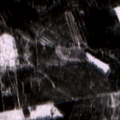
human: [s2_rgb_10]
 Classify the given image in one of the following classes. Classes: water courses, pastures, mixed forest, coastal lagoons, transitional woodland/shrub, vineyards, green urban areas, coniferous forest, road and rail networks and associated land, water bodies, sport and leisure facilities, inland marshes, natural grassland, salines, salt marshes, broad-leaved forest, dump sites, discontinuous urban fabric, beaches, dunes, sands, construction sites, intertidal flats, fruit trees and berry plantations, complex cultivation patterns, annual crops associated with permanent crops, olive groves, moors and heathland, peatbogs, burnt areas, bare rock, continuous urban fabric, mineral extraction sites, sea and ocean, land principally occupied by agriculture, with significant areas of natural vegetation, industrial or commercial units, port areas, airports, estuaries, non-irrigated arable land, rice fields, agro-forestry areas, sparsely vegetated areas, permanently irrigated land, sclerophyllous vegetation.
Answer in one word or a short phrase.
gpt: mixed forest